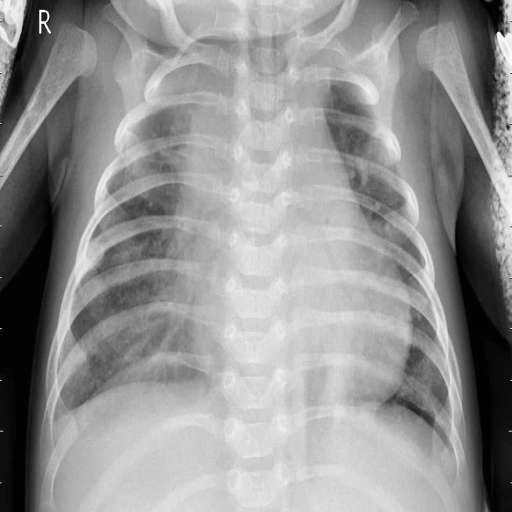
Finding: PNEUMONIA